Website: home-depot
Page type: customer-info-address
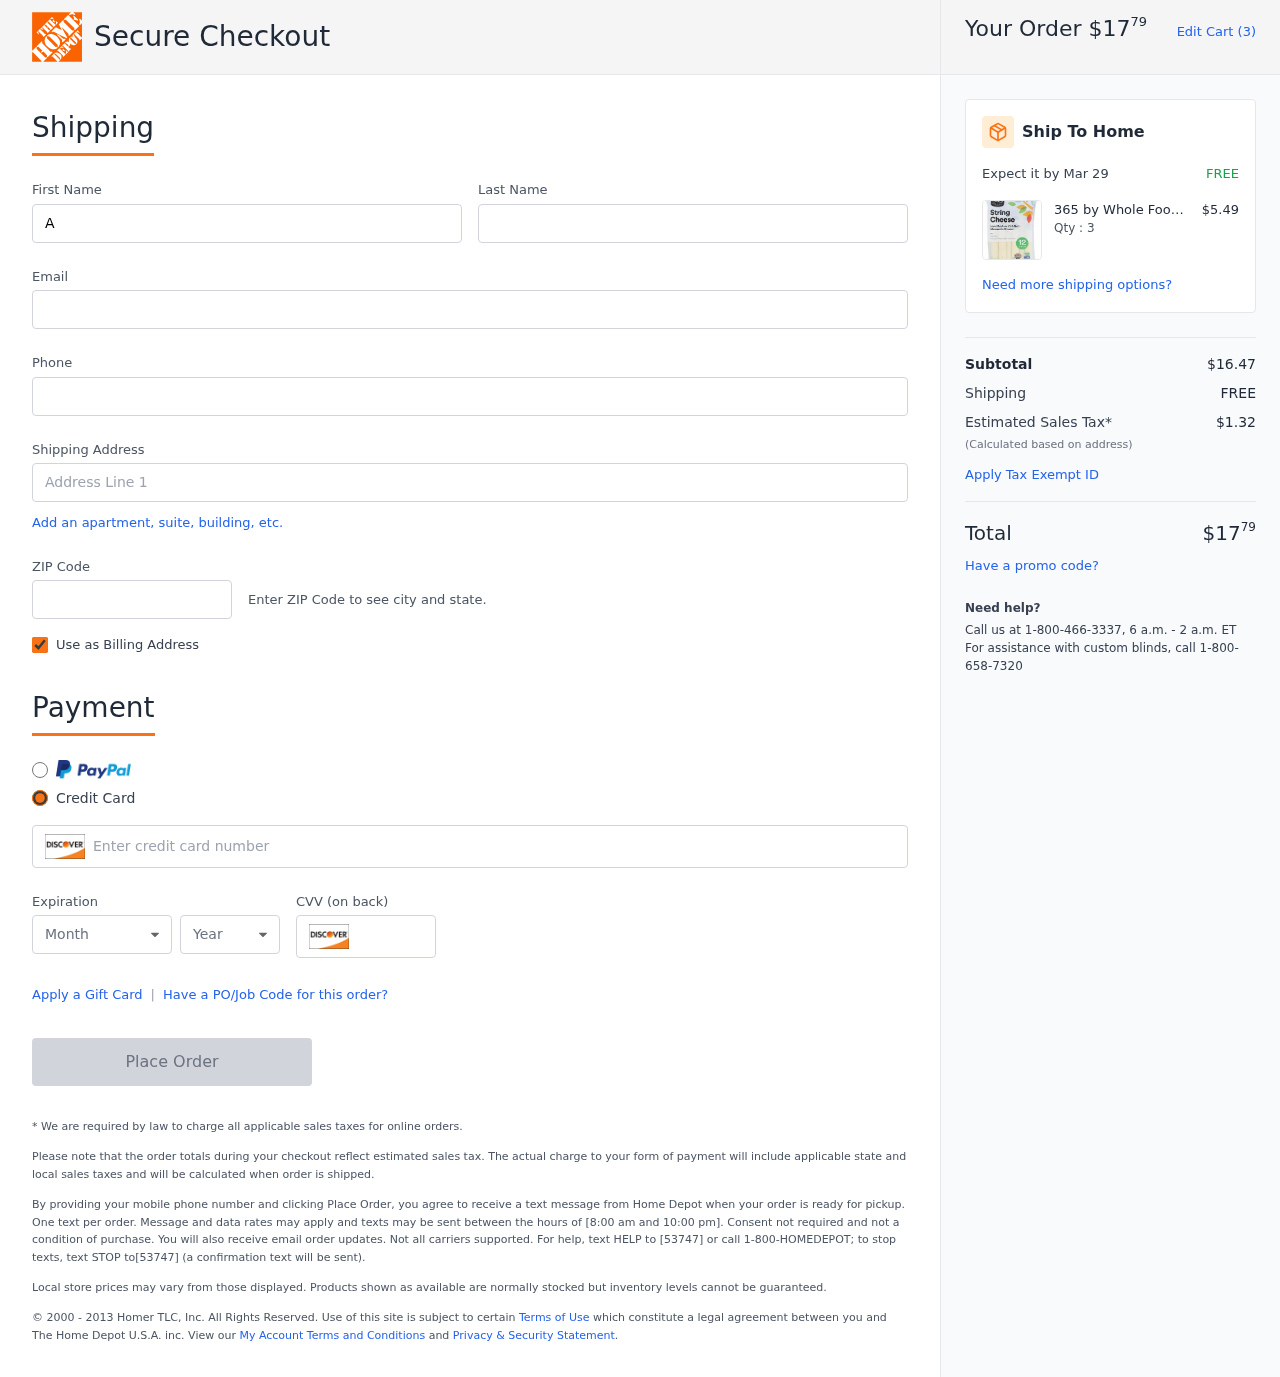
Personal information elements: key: PII_CARD_CVV
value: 885
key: PII_CARD_EXPIRY_MONTH
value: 01
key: PII_CARD_EXPIRY_YEAR
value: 26
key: PII_CARD_NUMBER
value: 6579 7143 9655 9563
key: PII_EMAIL
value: amychan@hotmail.com
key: PII_FIRSTNAME
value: Amy
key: PII_LASTNAME
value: Chan
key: PII_PHONE
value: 2667726882
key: PII_POSTCODE
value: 53112
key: PII_STREET
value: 079 Deborah Village Apt. 014
Product elements: key: PRODUCT1_BRAND
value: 365 by Whole Foods Market
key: PRODUCT1_NAME
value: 365 by Whole Foods Market, String Cheese (12 - 1 Ounce Sticks), 12 Ounce (Packaging May Vary)
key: PRODUCT1_NAME
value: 365 by Whole Foods M...
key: PRODUCT1_PRICE
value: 5.49
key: PRODUCT1_QUANTITY
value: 3
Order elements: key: ORDER_TOTAL
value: $1779
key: ORDER_NUM_ITEMS
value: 3
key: ORDER_DELIVERY_DATE
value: Mar 29
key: ORDER_SUBTOTAL
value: $16.47
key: ORDER_SHIPPING_COST
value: FREE
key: ORDER_TAX
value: $1.32